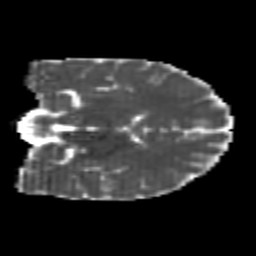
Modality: MD
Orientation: coronal
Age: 22
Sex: male
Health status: healthy
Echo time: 0.074 s